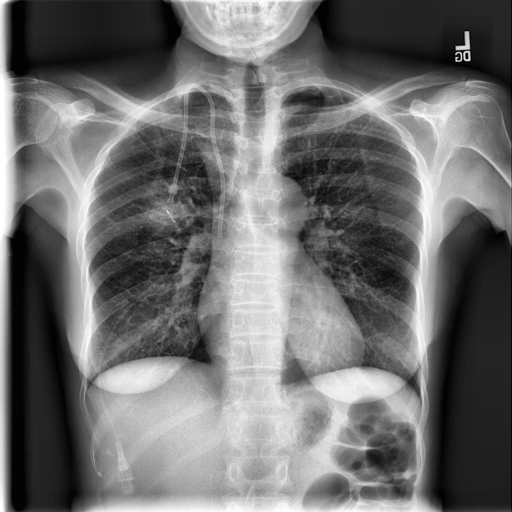
Finding: NORMAL